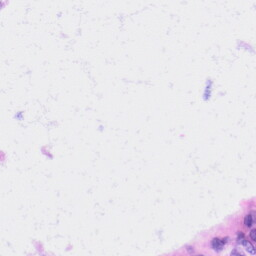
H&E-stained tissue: Liver